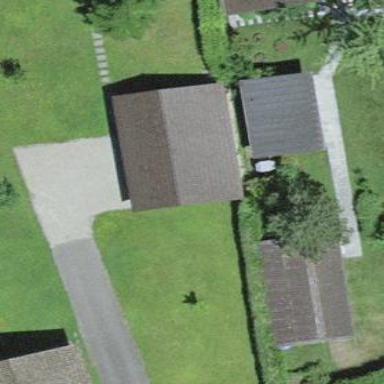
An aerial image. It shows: Garage.